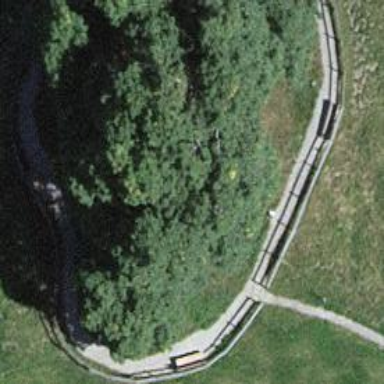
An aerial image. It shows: Natural attraction with trees.